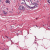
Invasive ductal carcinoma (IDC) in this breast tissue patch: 0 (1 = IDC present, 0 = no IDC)